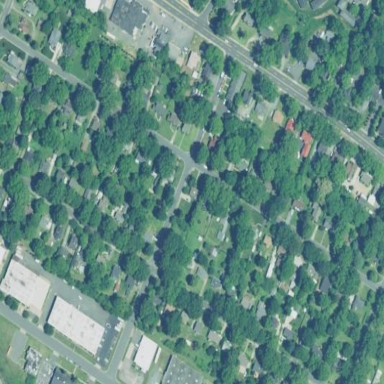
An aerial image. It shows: This residential area consists of single-family homes.